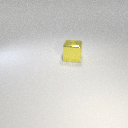
large yellow metal cube